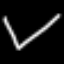
Label: pants